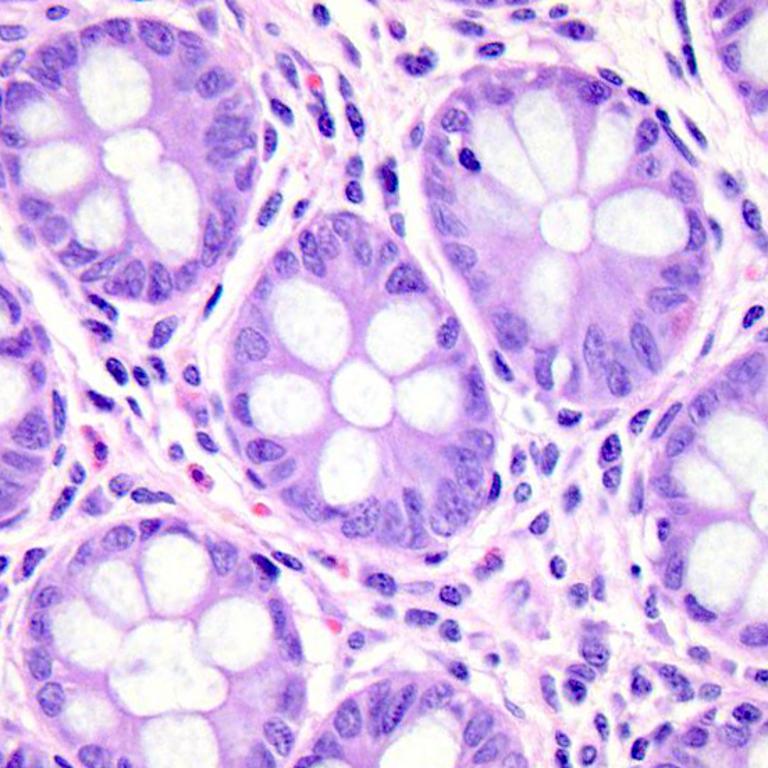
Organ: colon
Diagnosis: benign